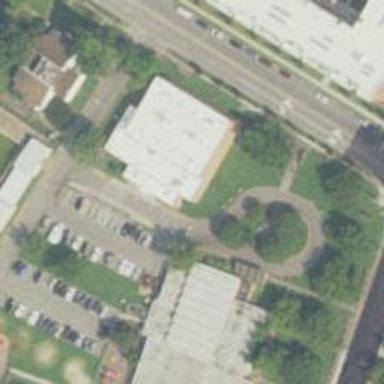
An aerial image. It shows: Commercial building that serves as community center.